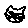
Label: cat